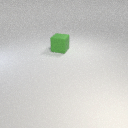
large green rubber cube